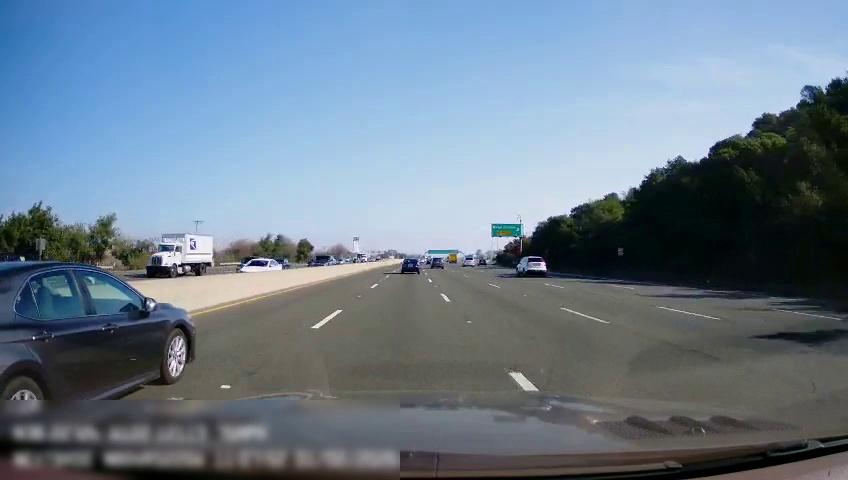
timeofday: Day
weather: Sunny
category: Drivable Space
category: Vehicles | SUV
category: Vehicles | SUV
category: Vehicles | Truck
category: Vehicles | SUV
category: Vehicles | Van
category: Vehicles | Car
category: Vehicles | Truck
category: Vehicles | Car
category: Vehicles | Car
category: Vehicles | Car
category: Vehicles | SUV
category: Lanes | Alternate Lane
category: Lanes | Current Lane
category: Lanes | Current Lane
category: Lanes | Alternate Lane
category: Lanes | Alternate Lane
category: Lanes | Alternate Lane
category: Lanes | Alternate Lane
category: Traffic | Signs
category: Traffic | Signs
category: Traffic | Signs
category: Traffic | Signs